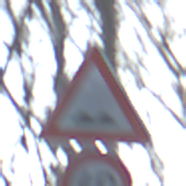
Verkehrszeichen: UnebeneFahrbahn
Zusatzzeichen unten: Geschwindigkeit60
Umgebung: Outdoor, Nature
Tageszeit: SunriseSunset
Wetter: Clear
Licht: Natural
Jahreszeit: Winter
Kontrast: LowContrast